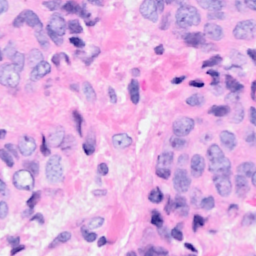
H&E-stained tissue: Breast